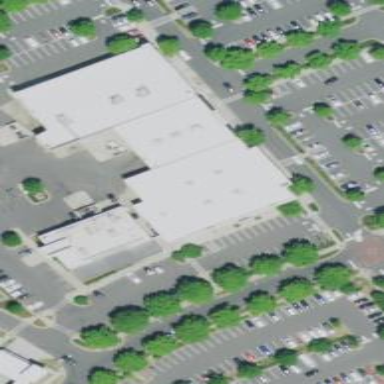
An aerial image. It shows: Retail building.